Question: The page <URL> on Microsoft's site shows it's possible to call an Action as a step in a Workflow, but I cannot figure out how. It's not on the Add Step dropdown no matter what I try. Yet they have this image showing that an "Action" step is possible. How?

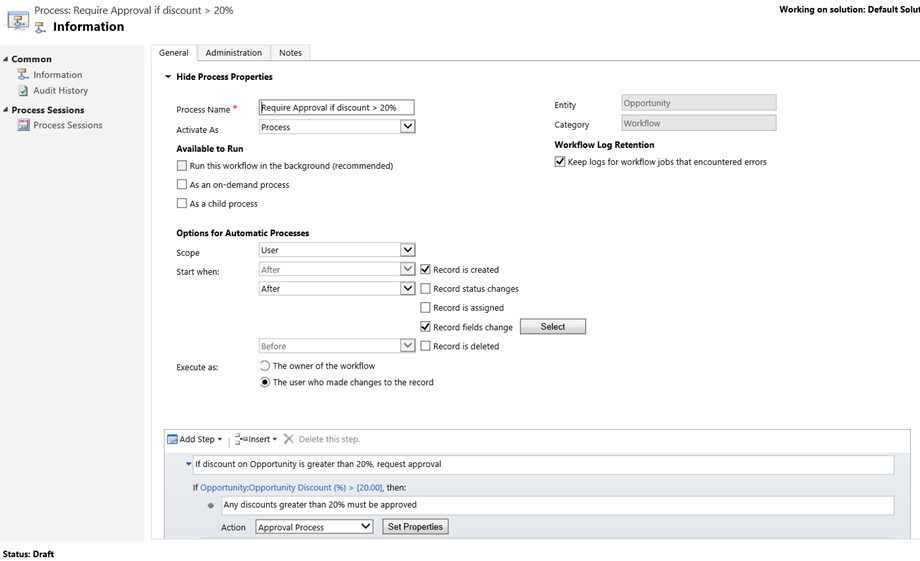
Answer: You need to create a custom workflow activity to call the action from the workflow. Here's an example of how you can do
'''
OrganizationRequest req = new OrganizationRequest("new_ActionName");
req["ParameterName"] = "string parameter";
req["Target"] = new EntityReference("new_entityofaction", idOfEntity);
//execute the request
OrganizationResponse response = service.Execute(req);
'''